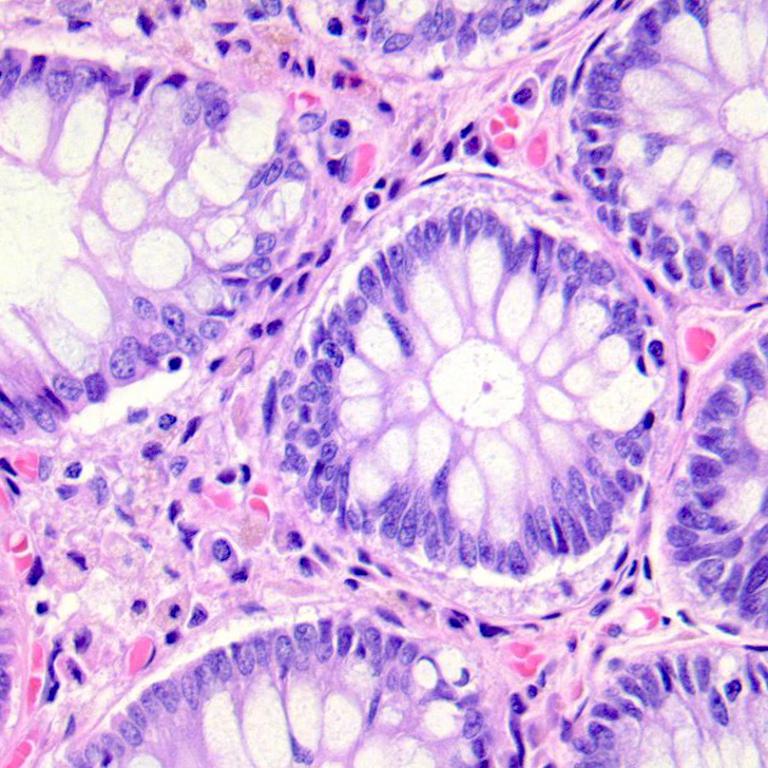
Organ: colon
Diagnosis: benign